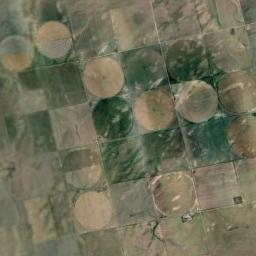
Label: circular_farmland